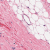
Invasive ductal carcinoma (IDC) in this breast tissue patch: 0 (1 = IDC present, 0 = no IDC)